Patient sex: F
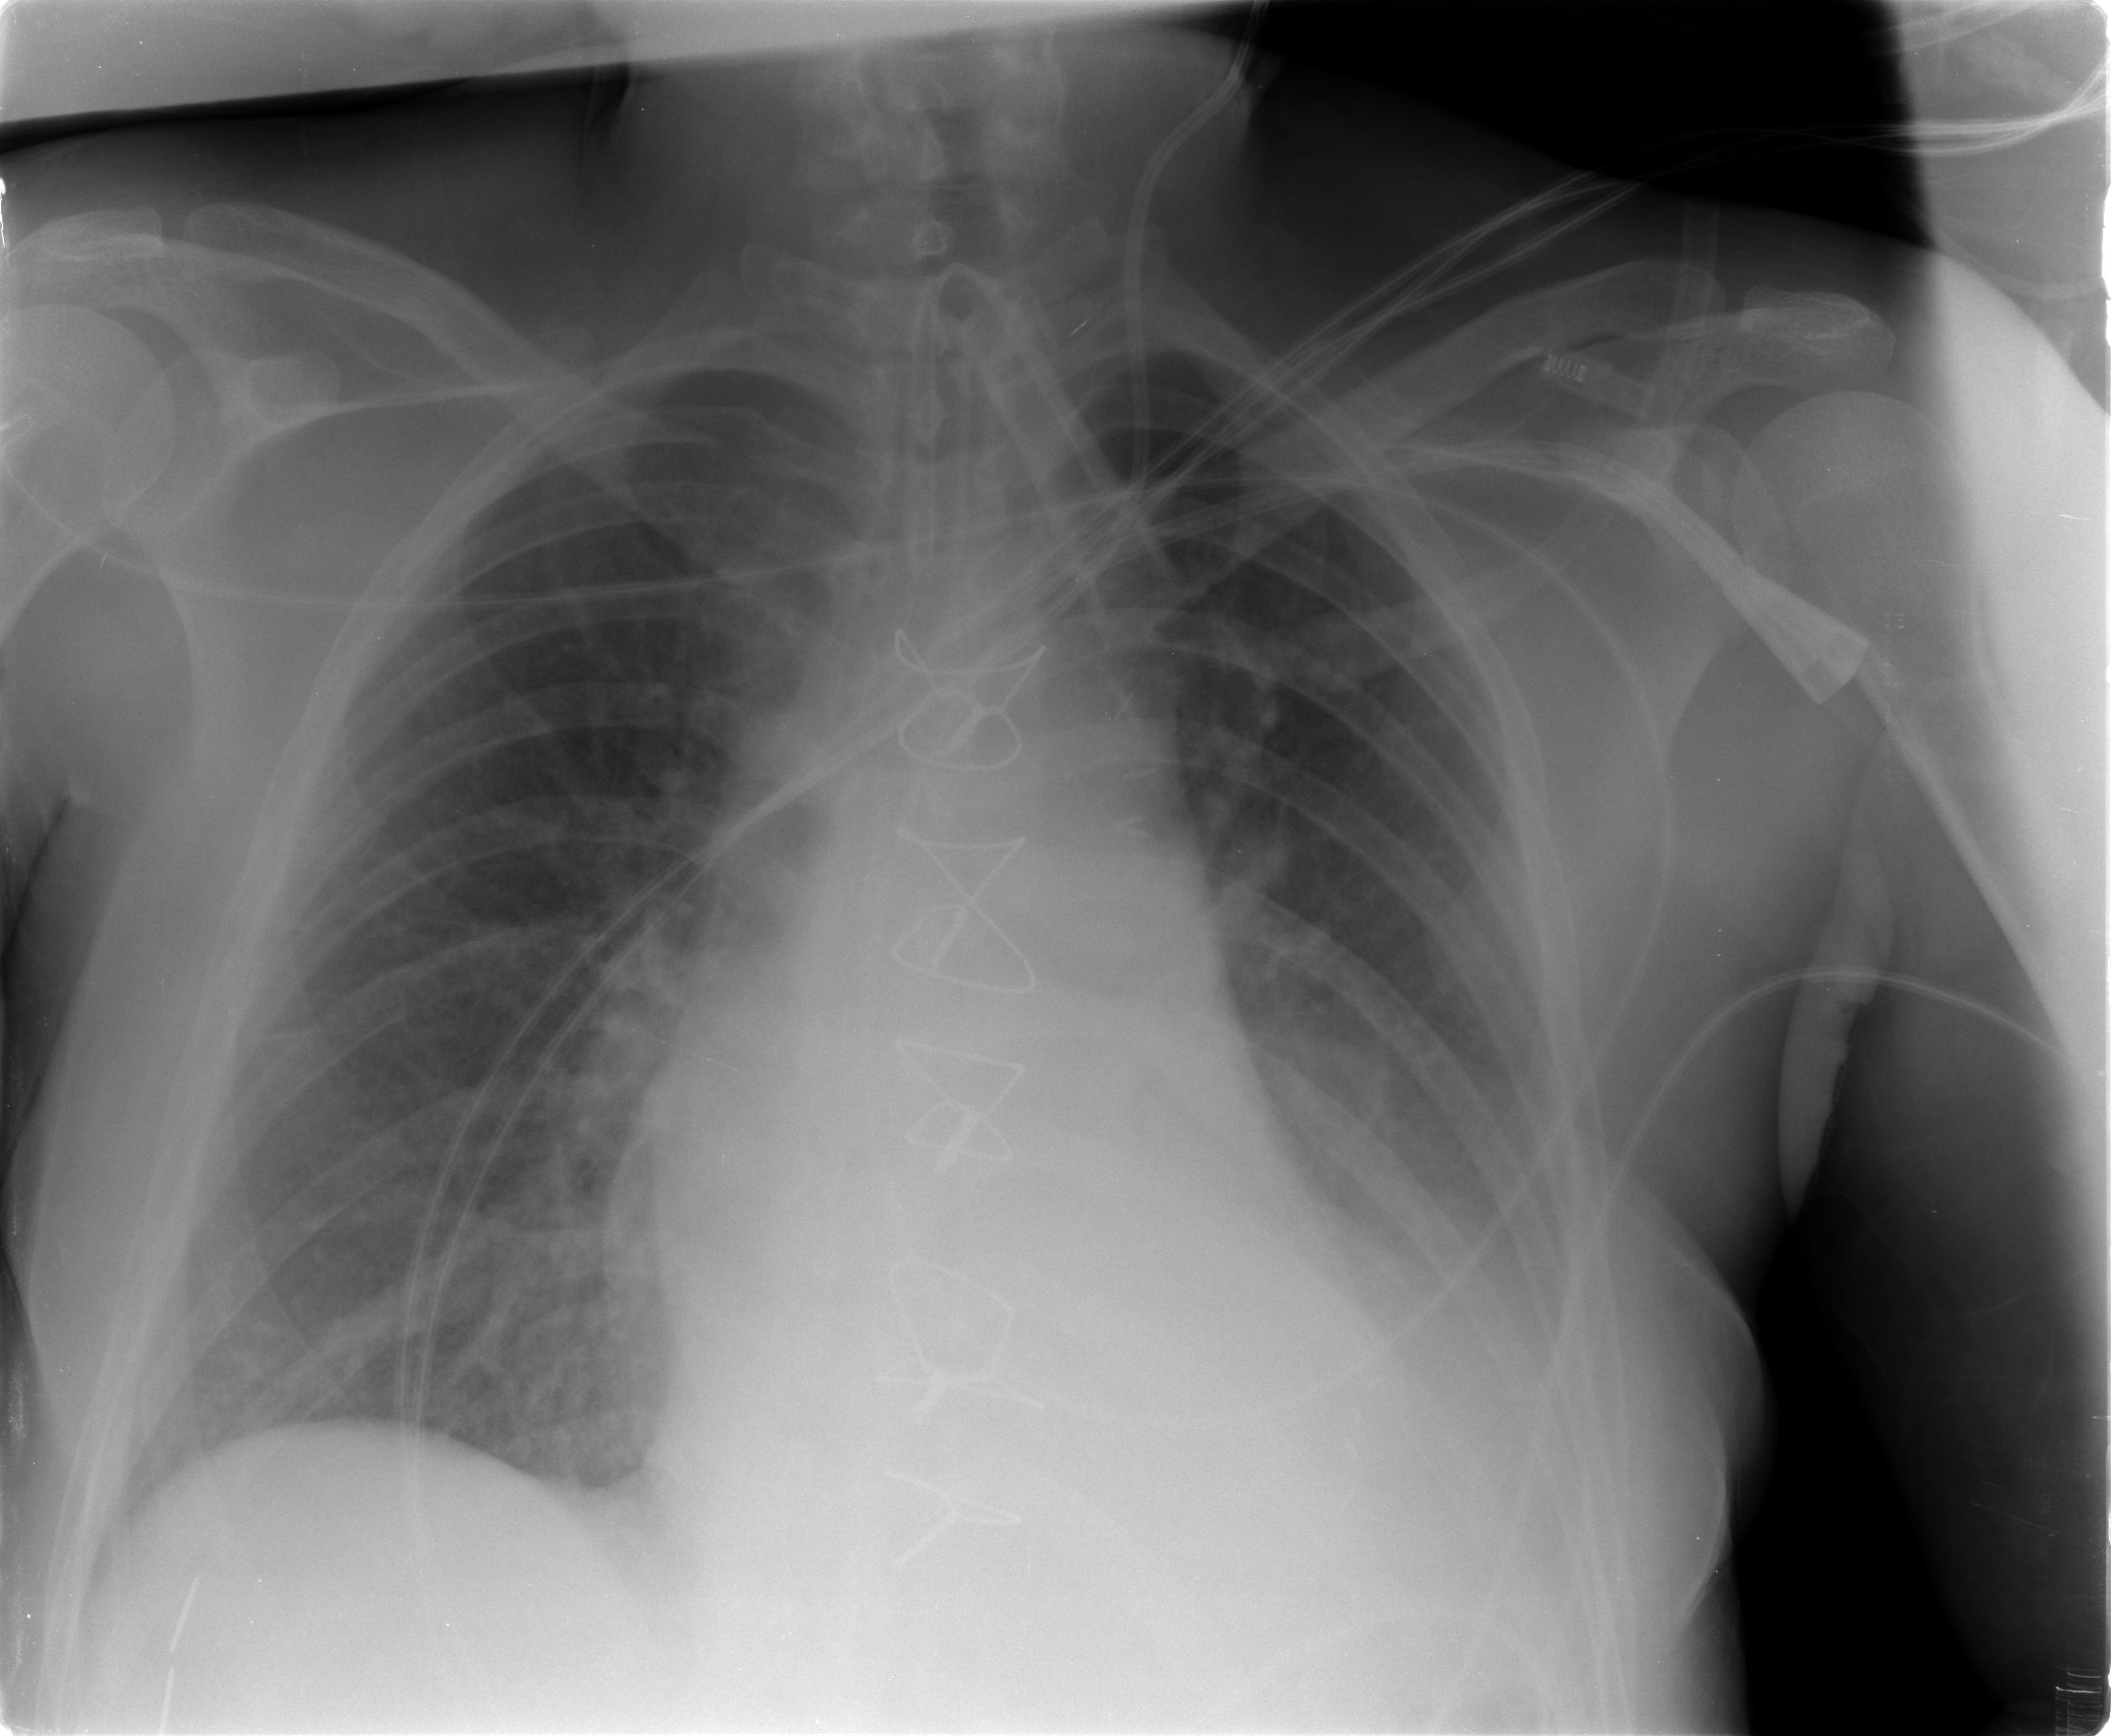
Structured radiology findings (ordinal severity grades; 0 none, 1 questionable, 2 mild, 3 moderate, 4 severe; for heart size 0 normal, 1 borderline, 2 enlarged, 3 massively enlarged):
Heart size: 1
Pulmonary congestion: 2
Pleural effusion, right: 0
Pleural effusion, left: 2
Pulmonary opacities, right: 1
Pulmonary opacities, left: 1
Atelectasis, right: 2
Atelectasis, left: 2